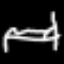
Label: bed